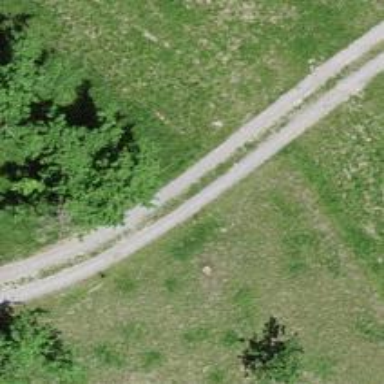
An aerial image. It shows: Gravel track road.